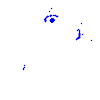
Particle: electron